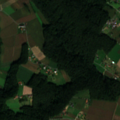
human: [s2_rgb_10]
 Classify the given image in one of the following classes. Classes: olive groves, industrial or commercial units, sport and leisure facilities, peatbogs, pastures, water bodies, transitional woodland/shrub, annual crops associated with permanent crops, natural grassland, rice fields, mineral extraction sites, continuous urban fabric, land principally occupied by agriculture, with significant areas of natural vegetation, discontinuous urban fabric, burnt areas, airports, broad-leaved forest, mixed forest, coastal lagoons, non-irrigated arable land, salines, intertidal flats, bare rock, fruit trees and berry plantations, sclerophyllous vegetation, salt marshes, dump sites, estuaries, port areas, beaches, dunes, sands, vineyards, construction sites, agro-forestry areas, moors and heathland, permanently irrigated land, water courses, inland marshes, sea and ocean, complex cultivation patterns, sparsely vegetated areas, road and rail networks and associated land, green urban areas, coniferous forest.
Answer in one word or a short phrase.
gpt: discontinuous urban fabric, non-irrigated arable land, broad-leaved forest